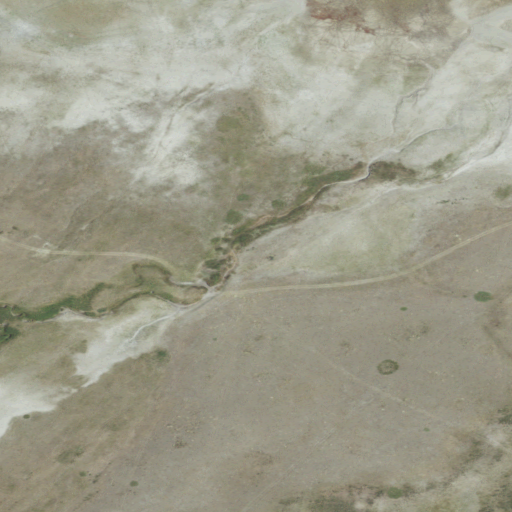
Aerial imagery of valley in Montana named Jackson Coulee containing shrub, herbaceous wetlands, grassland, open water, and barren land